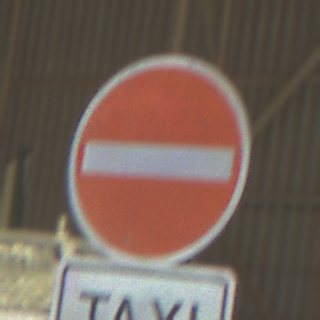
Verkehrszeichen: VerbotDerEinfahrt
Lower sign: BesondereFahrzeugeUndTransportgueter1
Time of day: Midday
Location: Indoor (Urban)
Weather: NotSpecified
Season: NotSpecified
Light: Natural